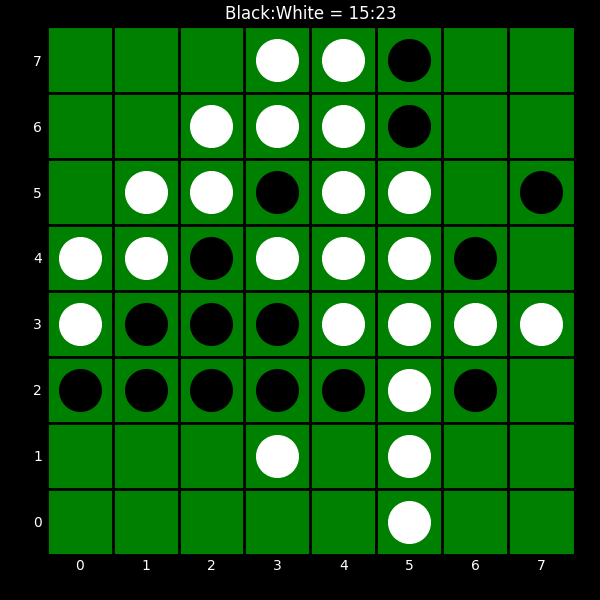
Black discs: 15
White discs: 23